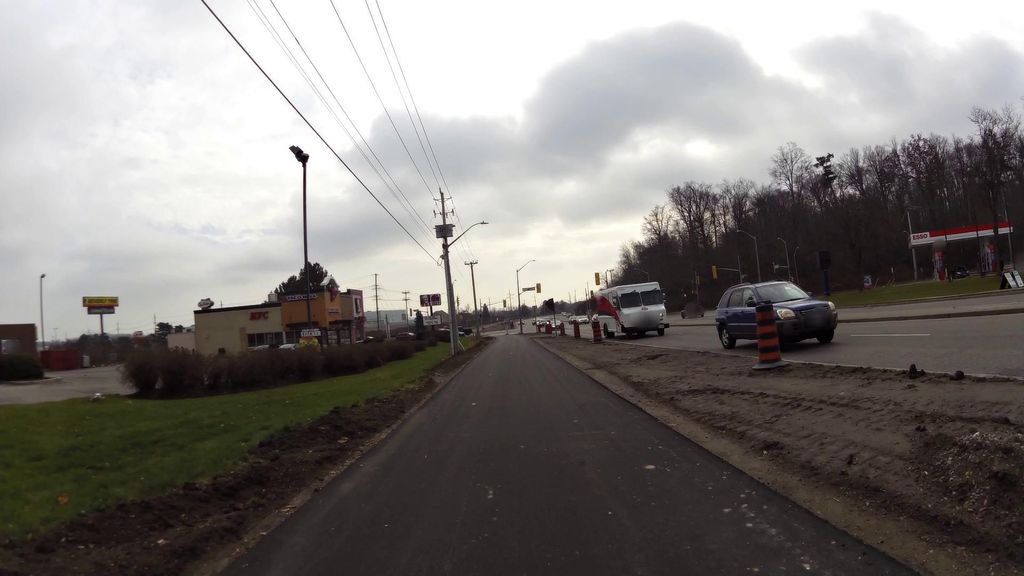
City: kitchener-waterloo